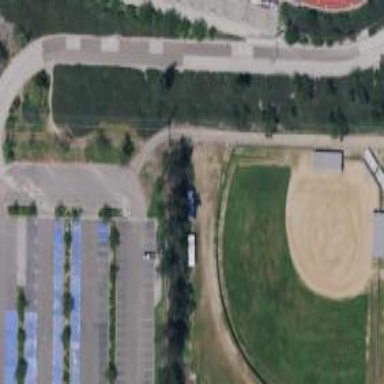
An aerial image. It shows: Baseball pitch for leisure land.